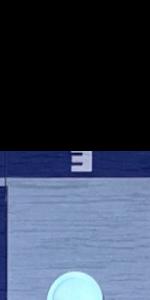
Label: Empty